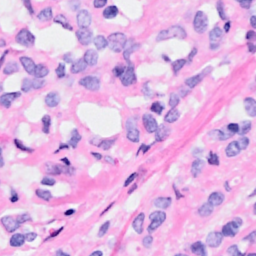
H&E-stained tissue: Breast